Question: I have 3 External screens on my MBP Retina 15" - Using Preferences/Displays to "arrange" the monitors in a way that mimics how they're arranged in real life.

I have a small mouse position printing utility I got off of the app store. as the mouse travels, it prints the logical location of it-- and it seems to be compatible with the display arrangement.
My task is to write a program that'll enumerate them, and output the logical (top/left) coordinates of each monitor. so that those match the output of that mouse position printing utility when it's at the top/left corner. (that utility already flips the Y-coordinate) so my primary display monitor is 0,0 on the top/left corner.
I am using NSScreen's frame quite successfully, but no matter what I do, i cannot convert the Y axis output (origin.y) to top to bottom instead of cocoa's bottom to top.
How do I flip the frame NSRect on each screen such that the display arrangement is still respected?
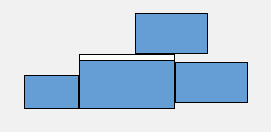
Answer: To get the screen frames in Quartz coordinates, you can use the <URL>:
'''
for(NSScreen* screen in [NSScreen screens])
{
NSRect cocoaScreenFrame = [screen frame];
CGDirectDisplayID displayID = [[screen deviceDescription][@"NSScreenNumber"] unsignedIntValue];
CGRect quartzScreenFrame = CGDisplayBounds(displayID);
NSLog(@"Screen frame in Cocoa coordinate space: %@", NSStringFromRect(cocoaScreenFrame));
NSLog(@"Screen frame in Quartz coordinate space:%@", NSStringFromRect(quartzScreenFrame));
}
'''
If you need to convert arbitrary points or rects (e.g. mouse locations or window frames) to that coordinate space, you can take a look at this answer: <URL>